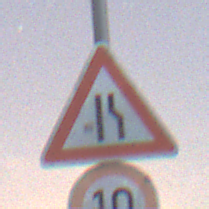
Verkehrszeichen: EinseitigVerengteFahrbahnRechts
Zusatzzeichen unten: Geschwindigkeit10
Umgebung: Outdoor, Nature
Tageszeit: Night
Wetter: Overcast
Licht: Artificial
Jahreszeit: NotSpecified
Kontrast: LowContrast